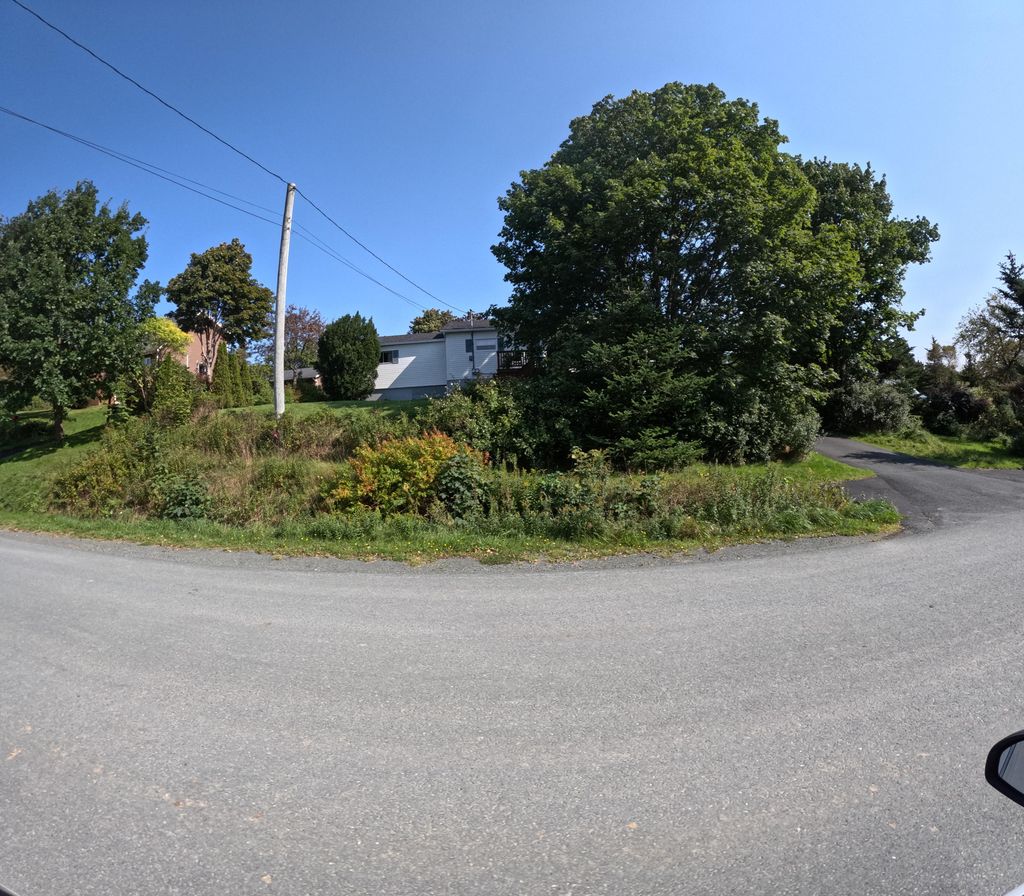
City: st_johns